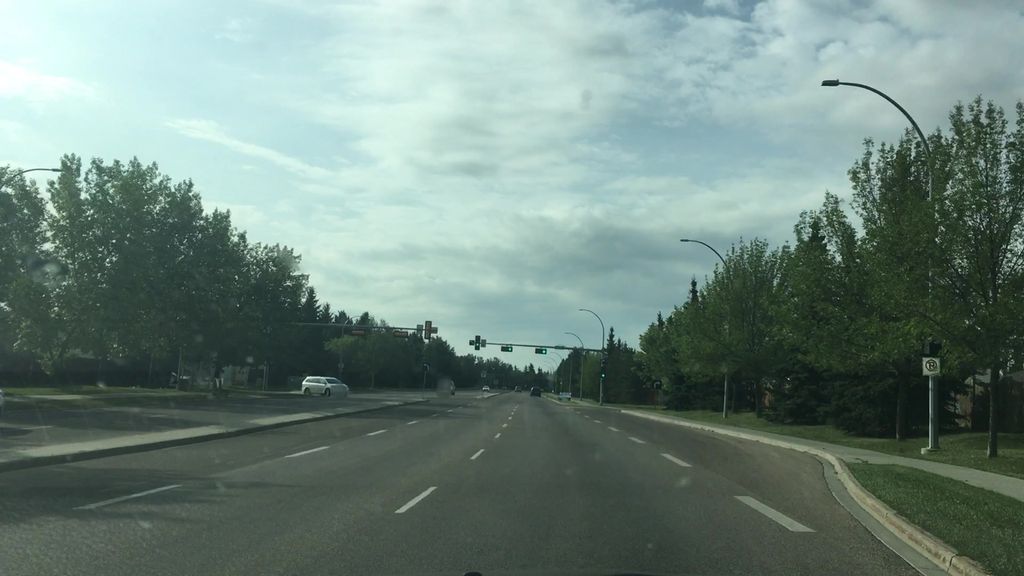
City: edmonton